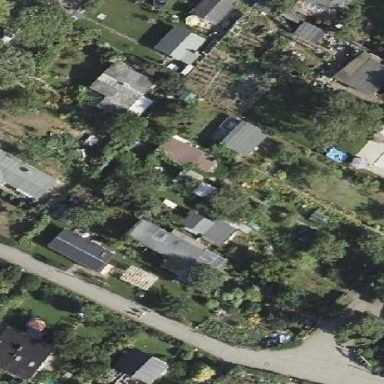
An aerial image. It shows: Plot in the allotments.